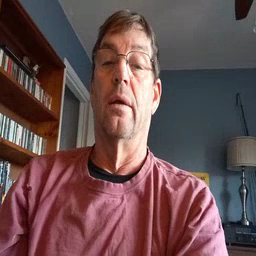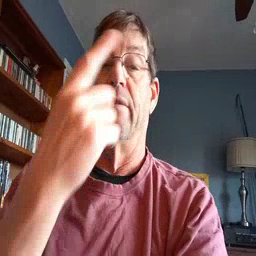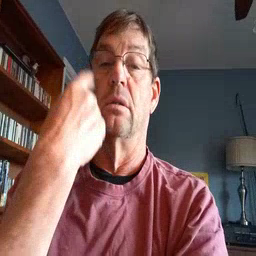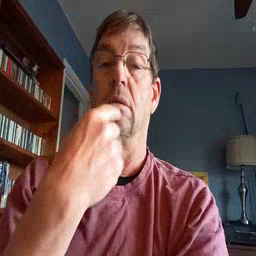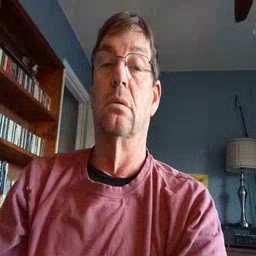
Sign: face